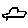
Label: car